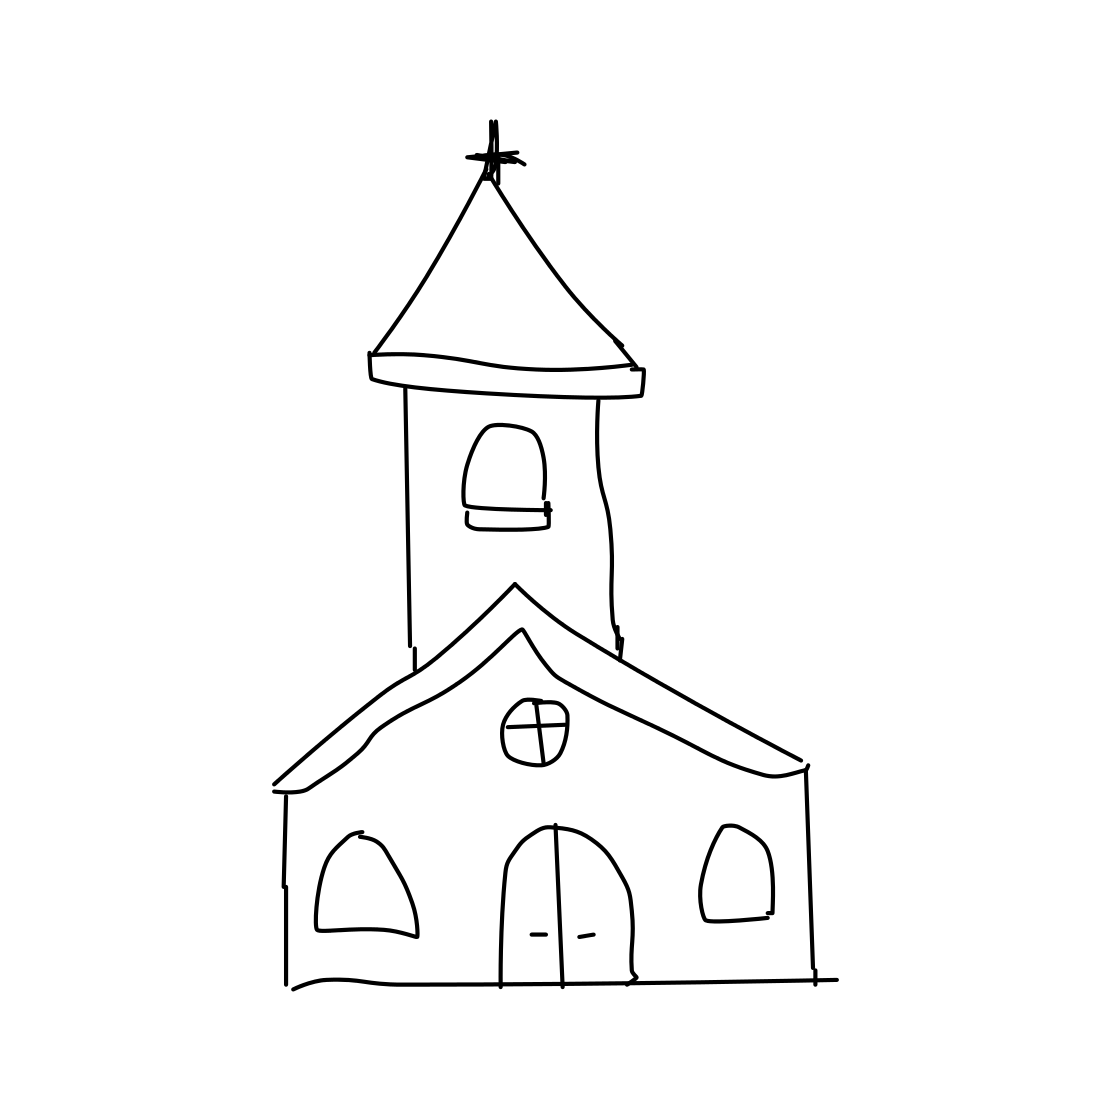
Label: church